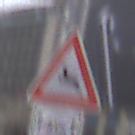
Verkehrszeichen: WildwechselRechts
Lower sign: LaengeEinerStrecke2
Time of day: MorningAfternoon
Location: Outdoor (Urban)
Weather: Overcast
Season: NotSpecified
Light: Natural